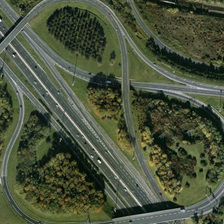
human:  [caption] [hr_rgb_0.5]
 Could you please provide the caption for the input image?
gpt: many green and yellow plants are near a viaduct with some cars running .

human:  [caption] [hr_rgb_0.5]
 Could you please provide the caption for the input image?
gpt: many green and yellow plants are near a viaduct with some cars running .

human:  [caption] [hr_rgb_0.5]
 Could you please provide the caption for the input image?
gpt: many green and yellow plants are near a viaduct with some cars running .

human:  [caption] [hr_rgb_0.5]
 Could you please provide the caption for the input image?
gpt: many green and yellow plants are near a viaduct with some cars running .

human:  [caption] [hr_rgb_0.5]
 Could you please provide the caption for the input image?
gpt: many green and yellow plants are near a viaduct with some cars running .